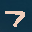
Label: 7